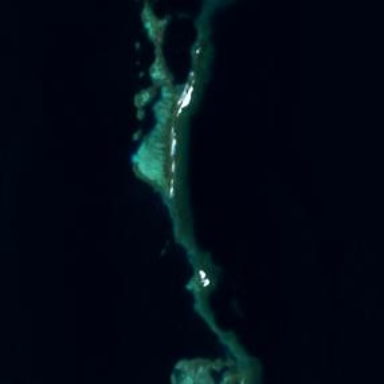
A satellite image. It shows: Beautiful reef in its natural state.